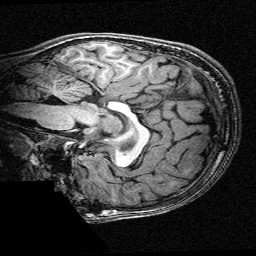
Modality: T1w
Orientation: sagittal
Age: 13
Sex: male
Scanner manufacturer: siemens
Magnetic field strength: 3 T
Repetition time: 2.3 s
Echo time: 0.00336 s